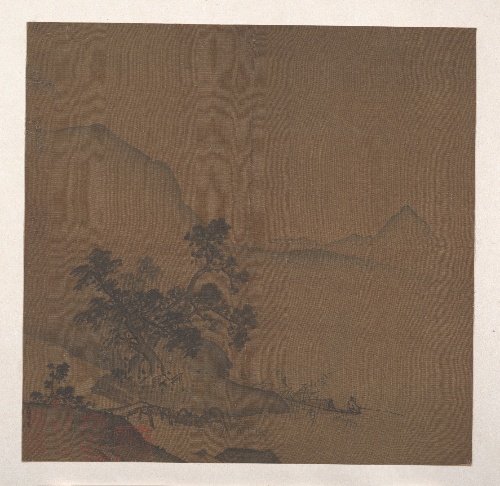
Artist: Xia Gui
Artist bio: Chinese, active ca. 1195–1230
Date: ca. 1200
Object type: Album leaf
Classification: Paintings
Medium: Album leaf; ink and color silk
Culture: China
Period: Song dynasty (960–1279)
Dimensions: 9 1/8 x 9 3/8 in. (23.2 x 23.8 cm)
Department: Asian Art
Credit line: Bequest of Ellis Gray Seymour, 1948
Accession year: 1949
Repository: Metropolitan Museum of Art, New York, NY
Tags: Fishing|Mountains|Landscapes